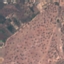
Land use / land cover class: PermanentCrop